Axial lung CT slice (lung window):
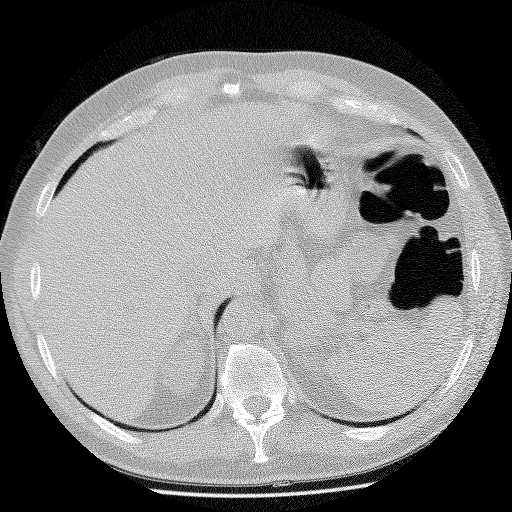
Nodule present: no